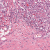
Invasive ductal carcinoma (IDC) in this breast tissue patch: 1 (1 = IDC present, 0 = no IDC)